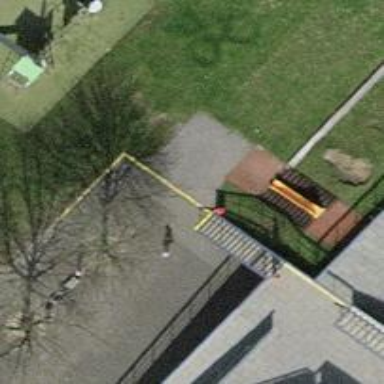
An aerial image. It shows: Playground area for leisure activities on the land.